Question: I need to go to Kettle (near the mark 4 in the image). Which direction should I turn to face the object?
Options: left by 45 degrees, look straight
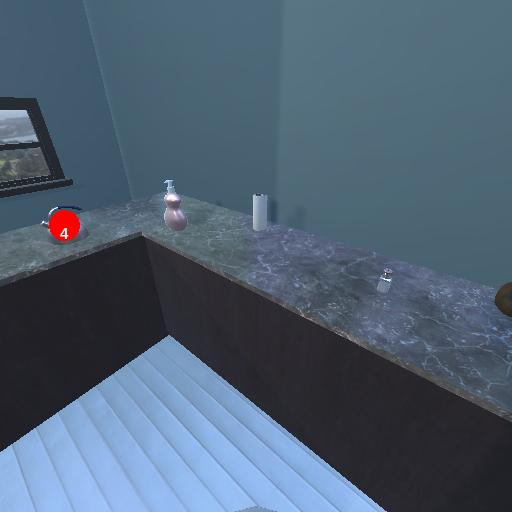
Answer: left by 45 degrees